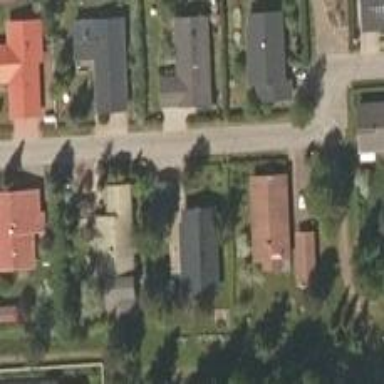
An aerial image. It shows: Residential area.